Field crop: maize
Growth stage: 2
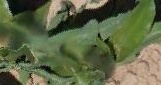
Species: maize